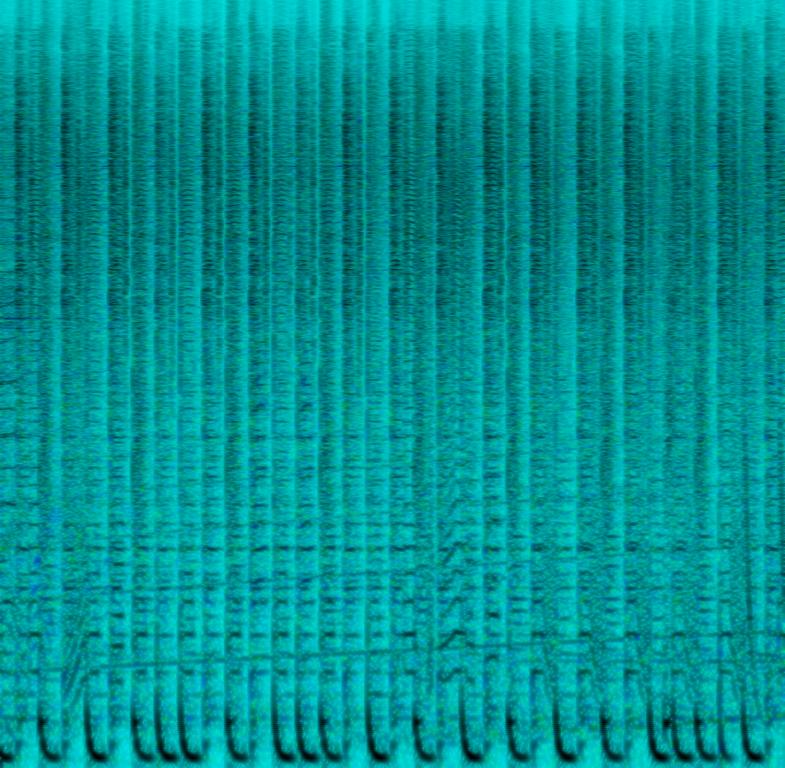
The low quality recording features an electro song that consists of a gliding synth lead melody played over groovy synth keys chords, exciting synth riser, punchy snare layered with claps, shimmering shakers and punchy kick hits. It sounds energetic and exciting, due to the fact that it is a build up section of the song.